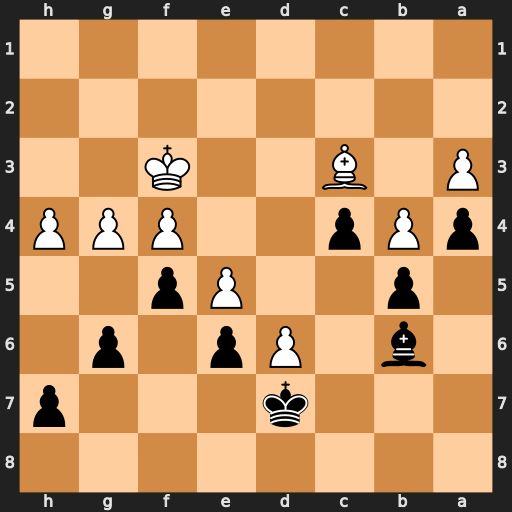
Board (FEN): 8/3k3p/1b1Pp1p1/1p2Pp2/pPp2PPP/P1B2K2/8/8
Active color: b
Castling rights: -
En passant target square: -
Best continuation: fxg4+ Kxg4 Be3 Kf3 Bc1